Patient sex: F
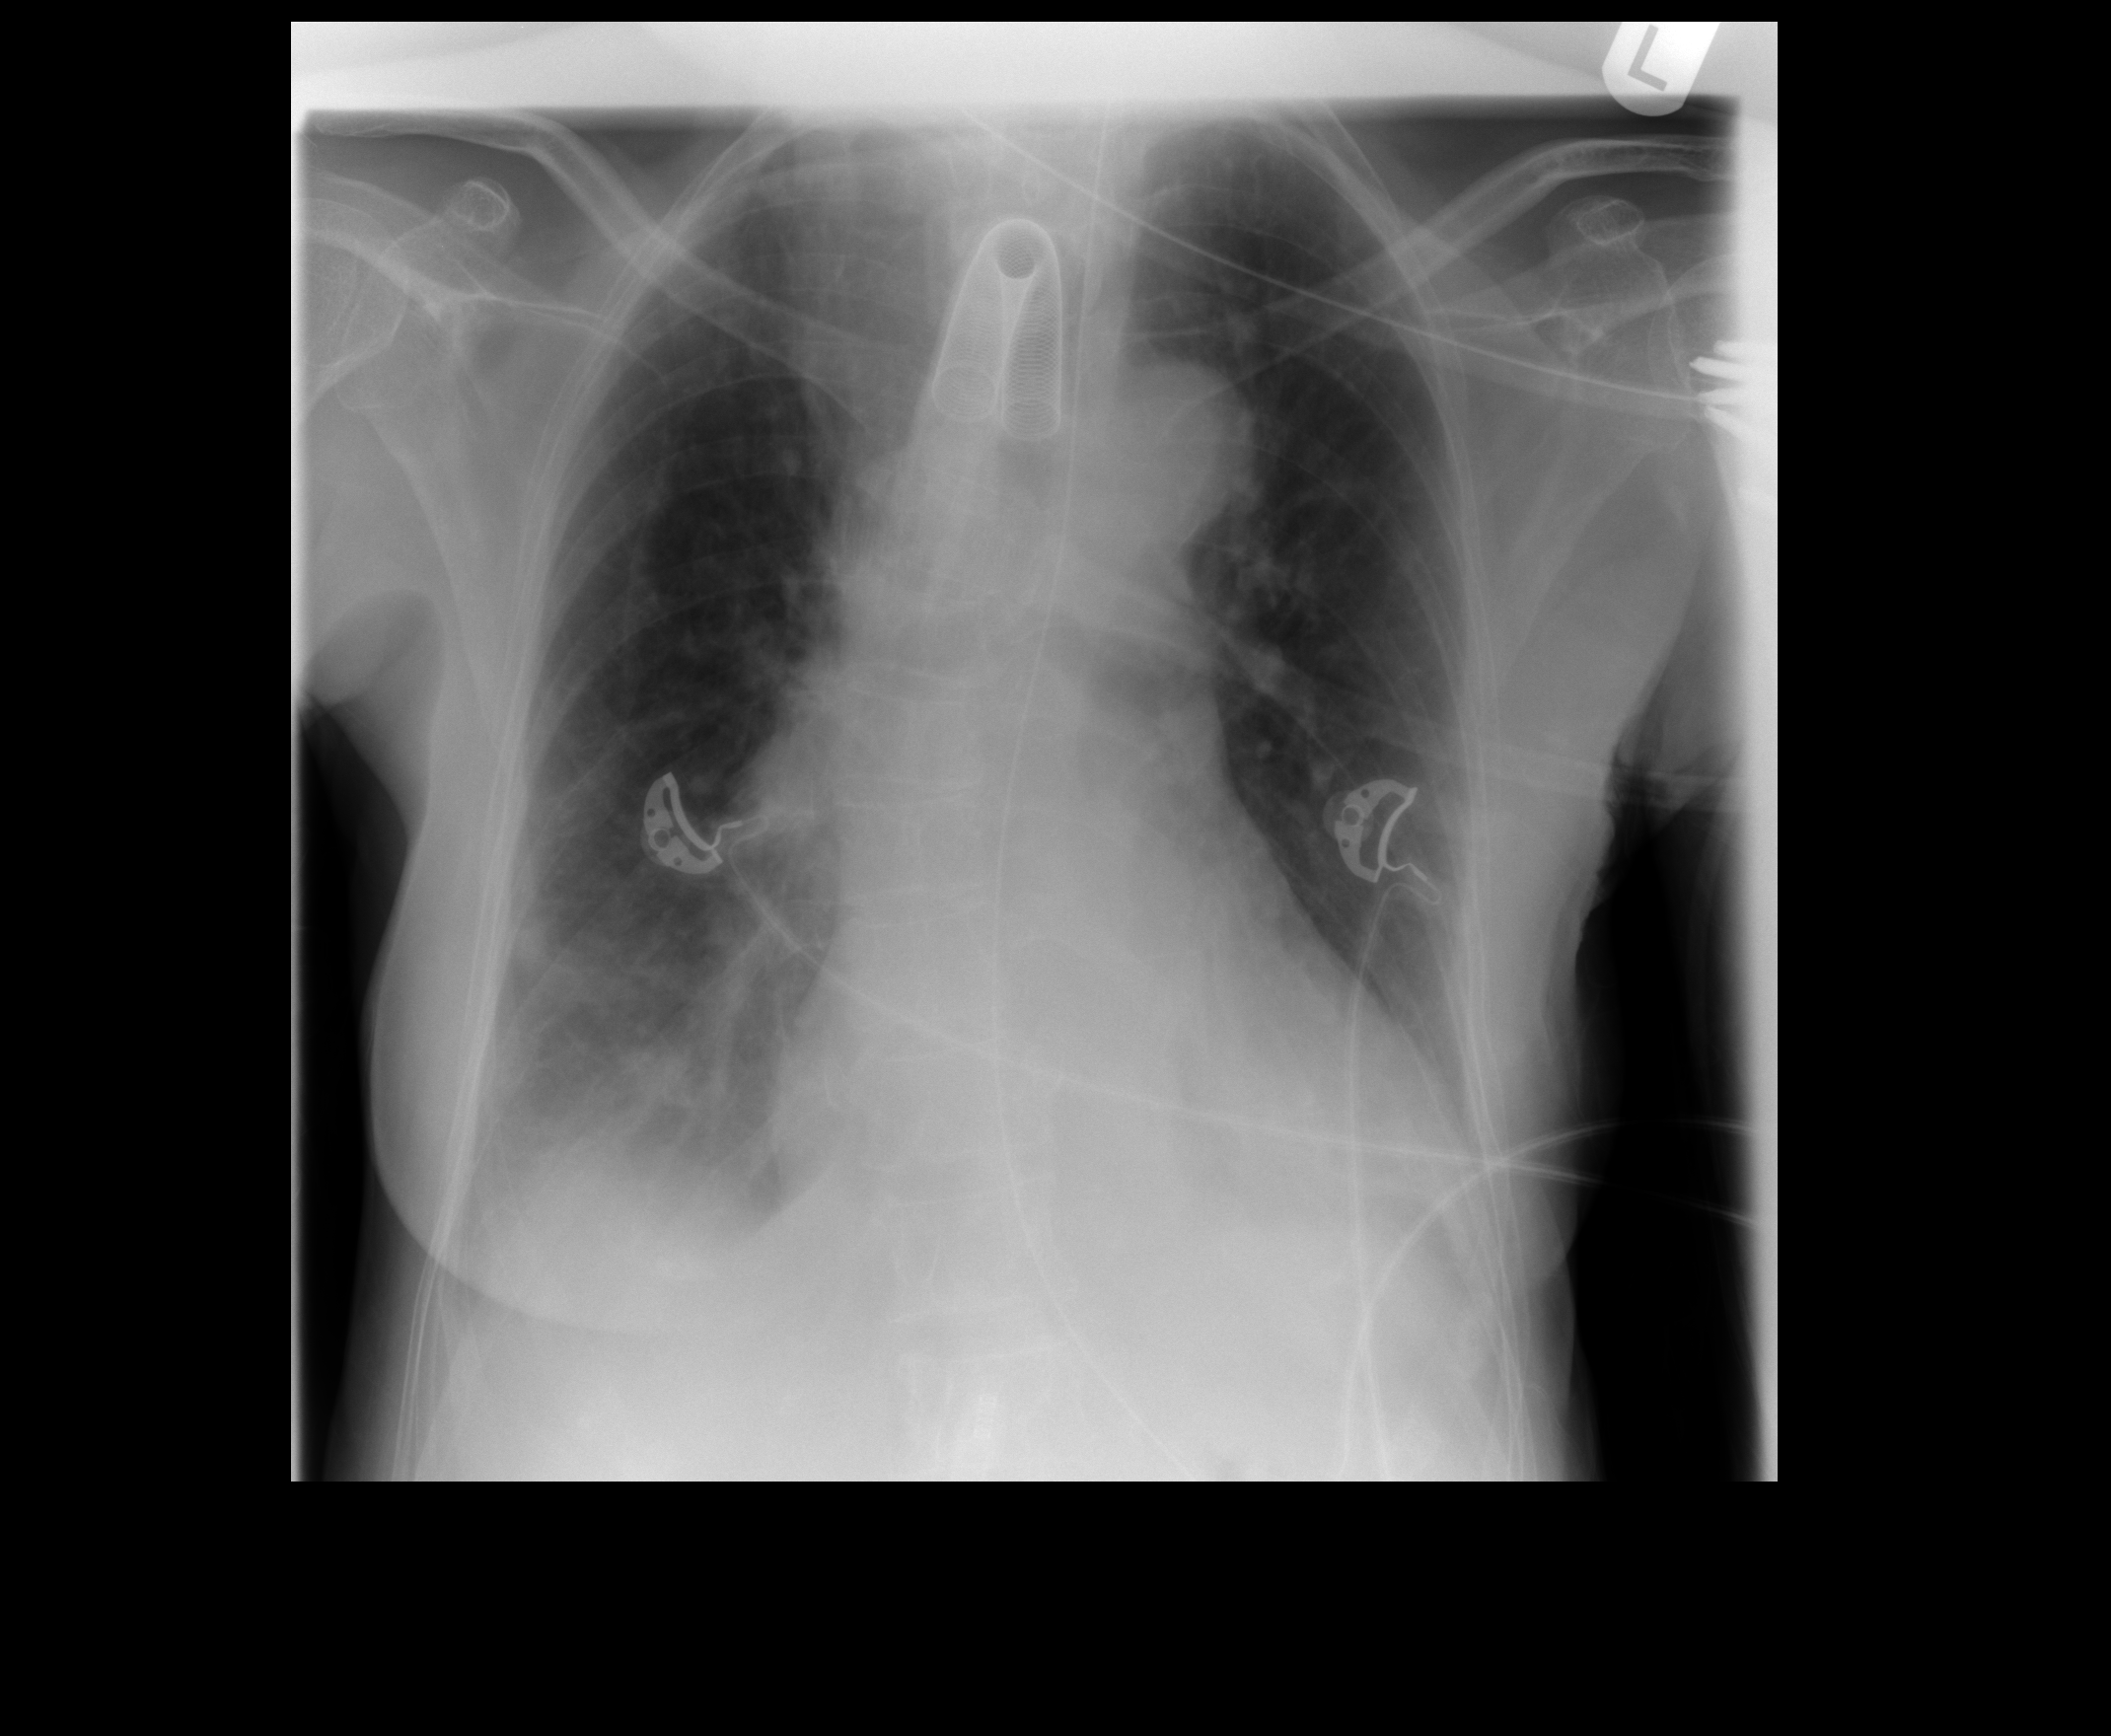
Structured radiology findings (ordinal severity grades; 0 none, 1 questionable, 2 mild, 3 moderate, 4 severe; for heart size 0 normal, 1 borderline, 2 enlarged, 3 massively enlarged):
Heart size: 2
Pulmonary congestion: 0
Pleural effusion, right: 2
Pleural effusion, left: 1
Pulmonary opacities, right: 2
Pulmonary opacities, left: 0
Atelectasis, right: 2
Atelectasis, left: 2